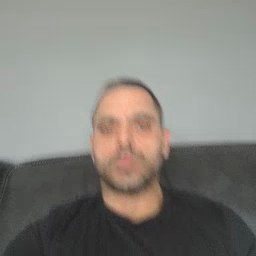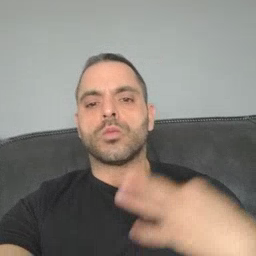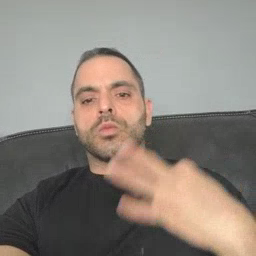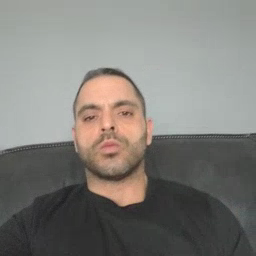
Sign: shirt